Aerial crown-view tile of a tropical tree (Barro Colorado Island, Panama), acquired 20250512:
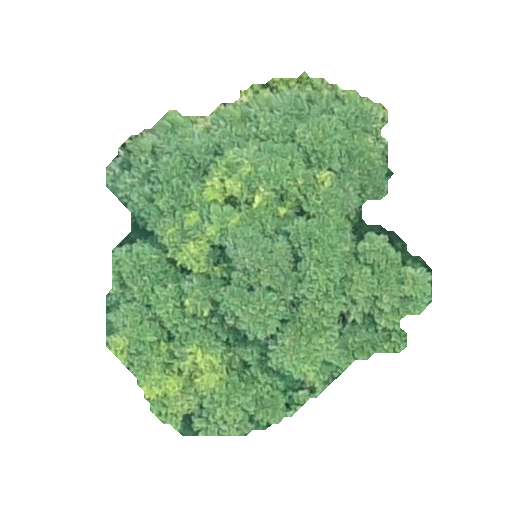
Species: Jacaranda copaia
GBIF accepted scientific name: Jacaranda copaia
Crown area: 123.567 m²